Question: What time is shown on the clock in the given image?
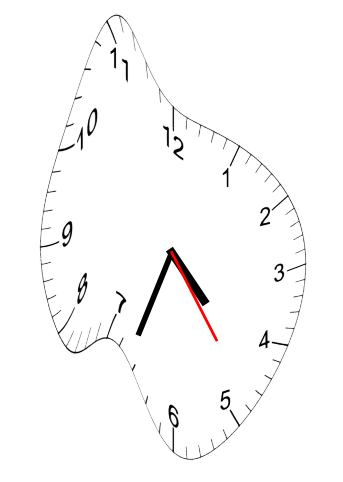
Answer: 04:33:24